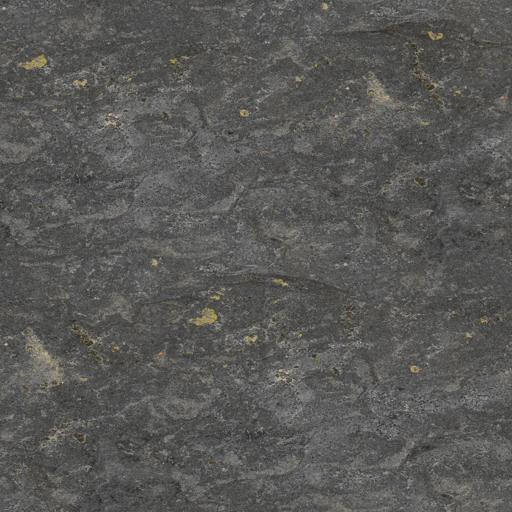
Tags: cliff rock